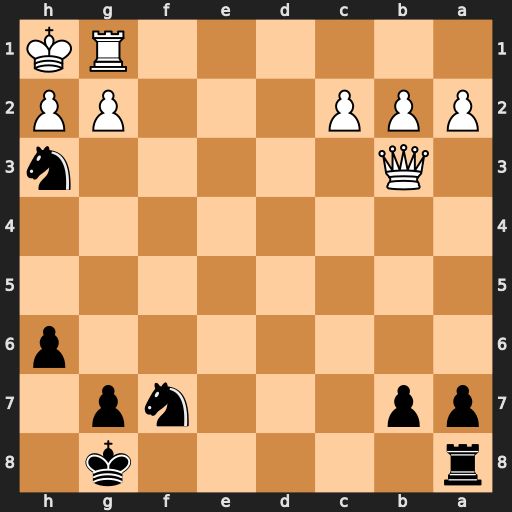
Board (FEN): r5k1/pp3np1/7p/8/8/1Q5n/PPP3PP/6RK
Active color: b
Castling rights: -
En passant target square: -
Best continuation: Nf2#